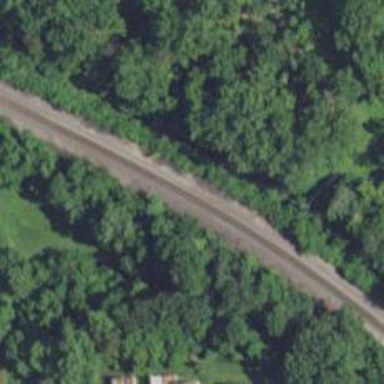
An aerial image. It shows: Railway track.